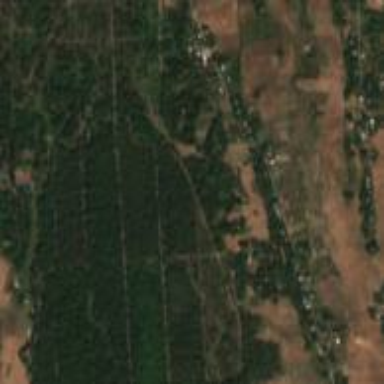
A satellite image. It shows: Orchard consisting of tea plants.